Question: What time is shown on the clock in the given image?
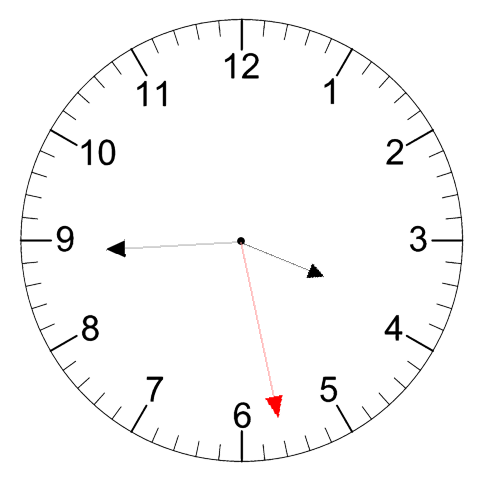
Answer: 03:44:28